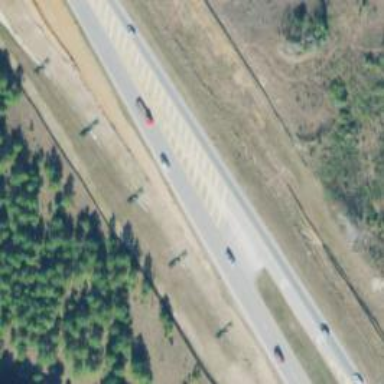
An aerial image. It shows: Dual carriageway trunk highway with asphalt surface. It is expressway.